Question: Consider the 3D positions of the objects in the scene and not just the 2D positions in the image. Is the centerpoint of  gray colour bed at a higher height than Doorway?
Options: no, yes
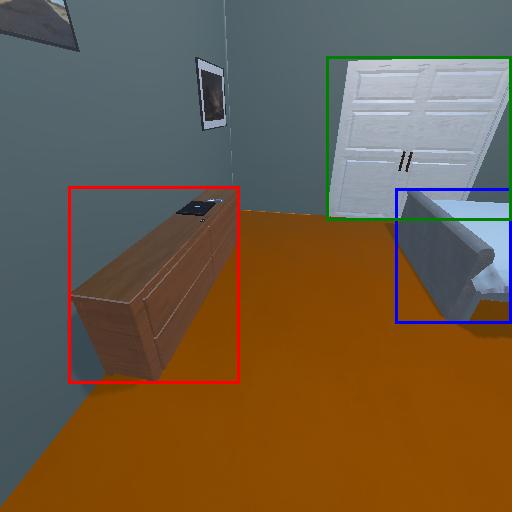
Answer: no